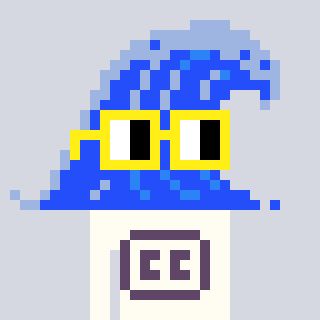
a pixel art character with square yellow glasses, a wave-shaped head and a grayscale-colored body on a cool background